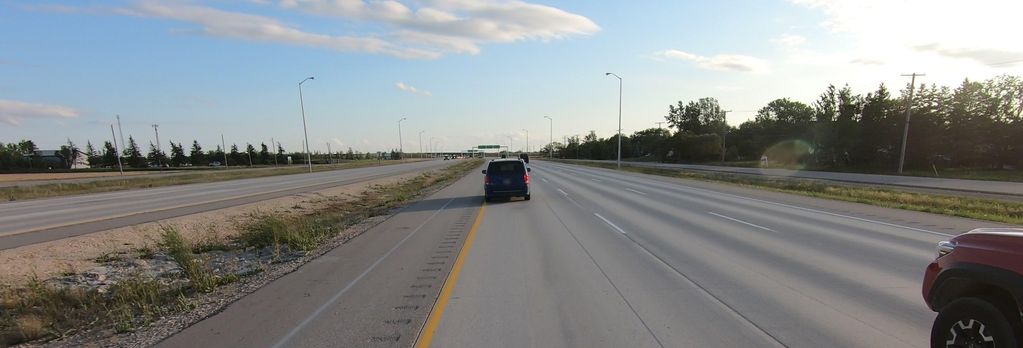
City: winnipeg